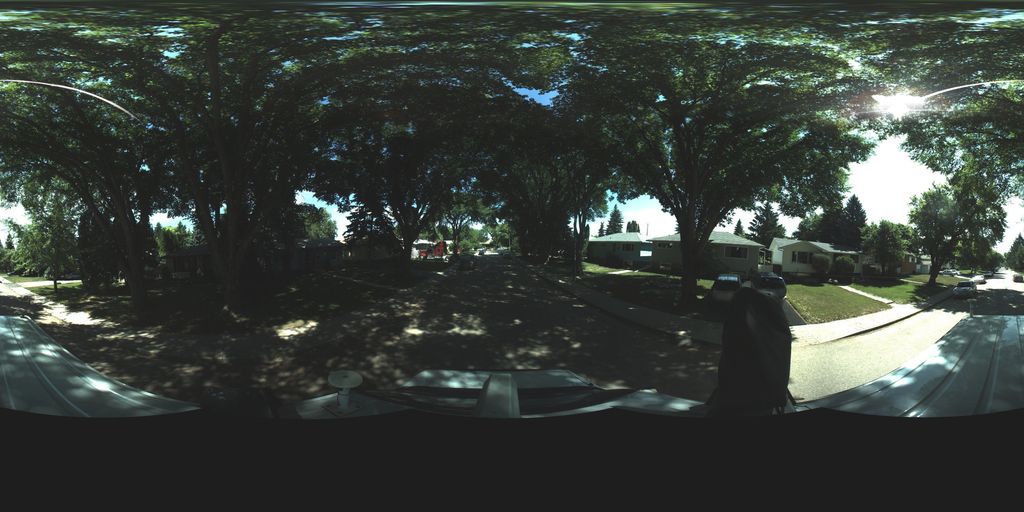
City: saskatoon